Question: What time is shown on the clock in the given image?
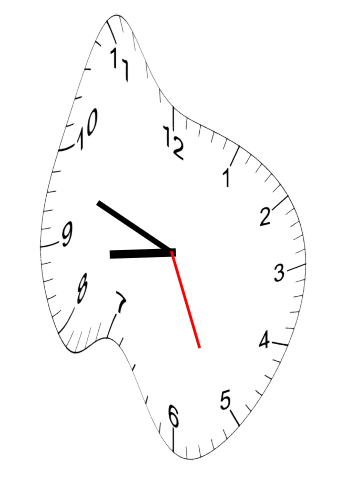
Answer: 08:48:26